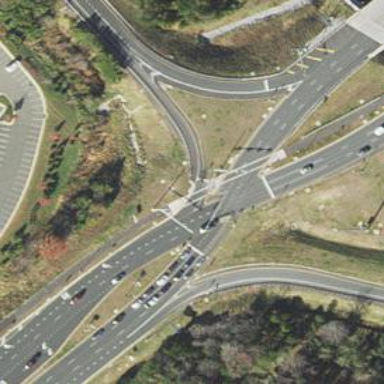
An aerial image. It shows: Motorway link at diverging diamond interchange (DDI) junction.